Question: The question explains it all actually.
I load a custom UIView on top of my current view, animated, using this code:
'''
- (void)showView
{
self.blurView.alpha = 0.f;
[UIView animateWithDuration:2.0 delay:0.0 options:UIViewAnimationOptionAllowUserInteraction animations:^
{
self.blurView.alpha = 1.f;
} completion:^(BOOL finished) {
[UIView animateWithDuration:2.0 delay:0.0 options:UIViewAnimationOptionAllowUserInteraction animations:^
{
self.blurView.alpha = 0.f;
} completion:nil];
}];
}
'''
It works, but when I perform -(void)showView again it is still animating, the custom view doesn't get removed from the screen.
It just stays like this:

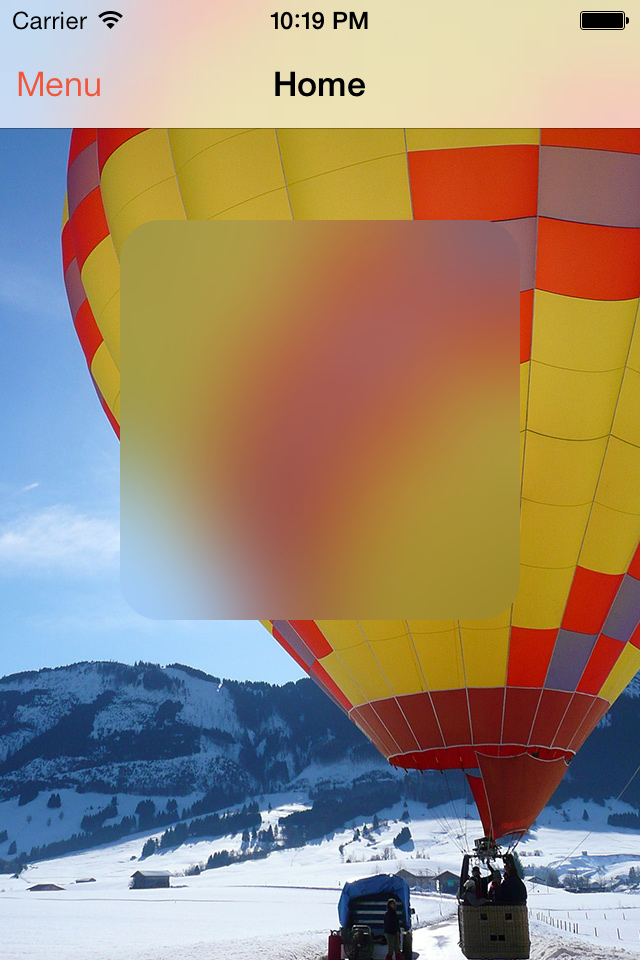
Answer: I figured out what the problem was.
'blurView' is a public variable and every time I did '-(void)showView' it used the same variable, setting the alpha to 0.f just once, thus never changing the alpha of the first show.
I declared the variable 'blurView' in the method itself and now it works because every 'blurView' gets it's own pointer.
'''
-(void)someMethod
{
//Create a live blur view
FXBlurView *blurView = [[FXBlurView alloc] initWithFrame:CGRectMake(0, 0, 200, 200)];
blurView.center = CGPointMake(self.view.window.frame.size.width / 2, self.view.window.frame.size.height / 2);
blurView.layer.cornerRadius = 20.f;
[self.view.window addSubview:blurView];
[self showView:(blurView)];
}
- (void)showView:(FXBlurView *)blurView
{
//Make full transparent before showing
blurView.alpha = 0.f;
//Start animation
[FXBlurView animateWithDuration:1.0 delay:0.0 options:UIViewAnimationOptionAllowUserInteraction animations:^
{
blurView.alpha = 1.f;
} completion:^(BOOL finished) {
if (finished)
{
//End animation
[FXBlurView animateWithDuration:1.0 delay:0.0 options:UIViewAnimationOptionAllowUserInteraction animations:^
{
blurView.alpha = 0.f;
} completion:nil];
}
}];
}
'''